Interaction volume radius: 10 \u00c5
Interaction volume height: 30 \u00c5
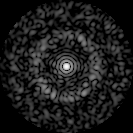
Disorder parameter: 0.8272